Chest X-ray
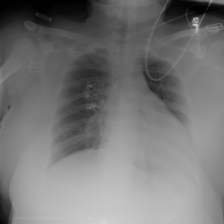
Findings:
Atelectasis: negative
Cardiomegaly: negative
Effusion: negative
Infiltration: negative
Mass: negative
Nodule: negative
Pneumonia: negative
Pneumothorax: negative
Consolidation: negative
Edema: negative
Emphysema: negative
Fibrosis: negative
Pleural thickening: negative
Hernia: negative